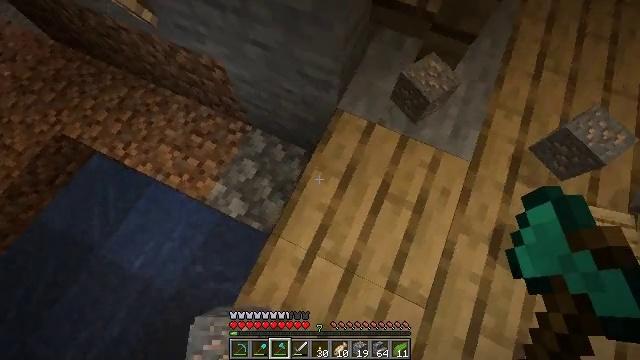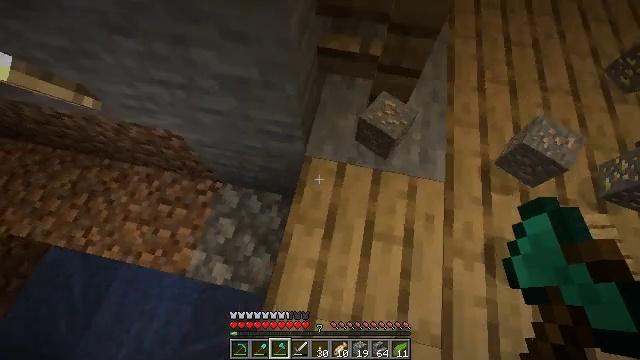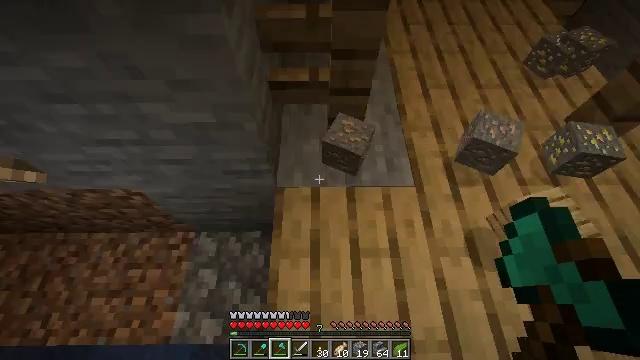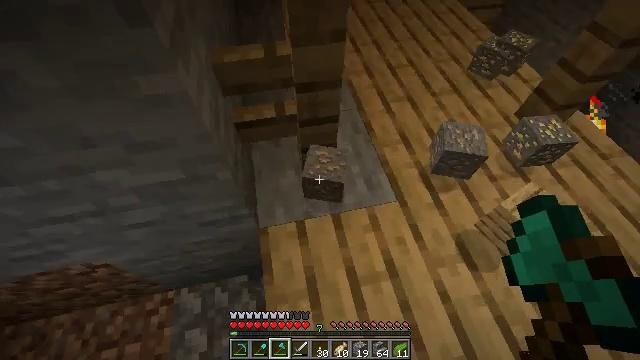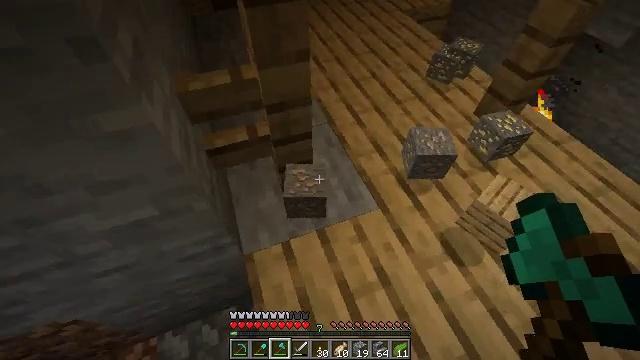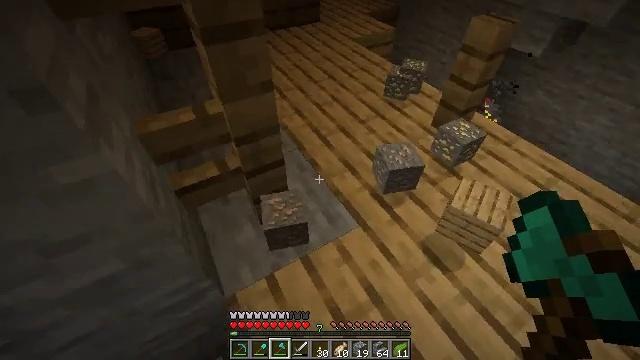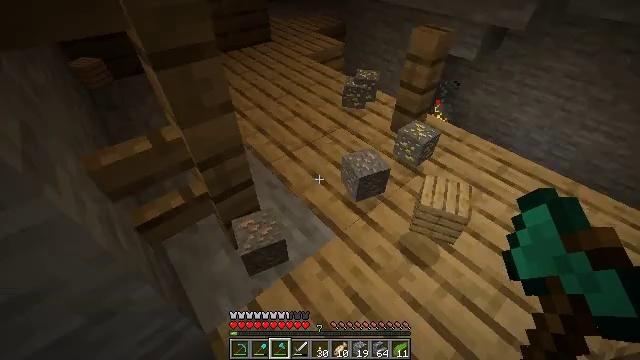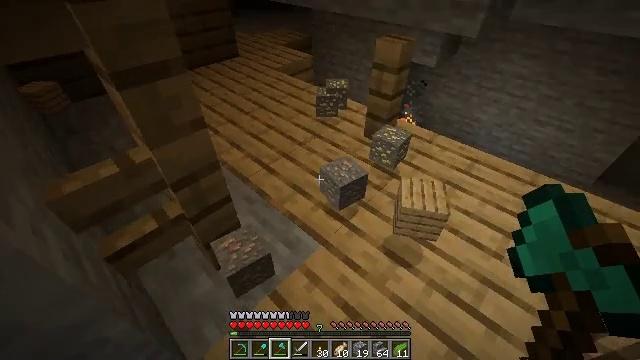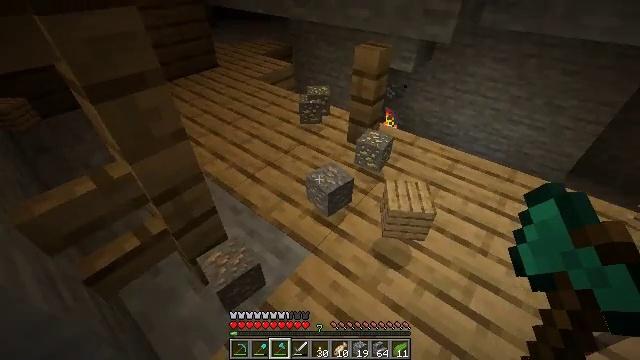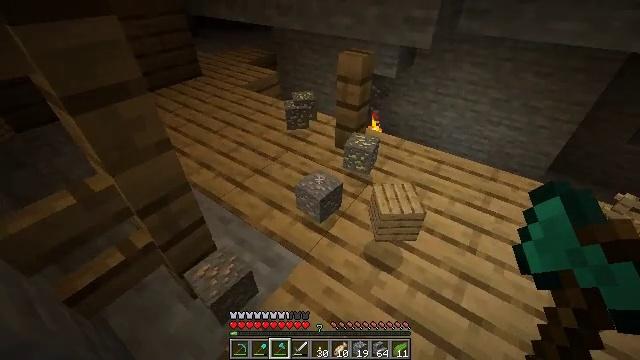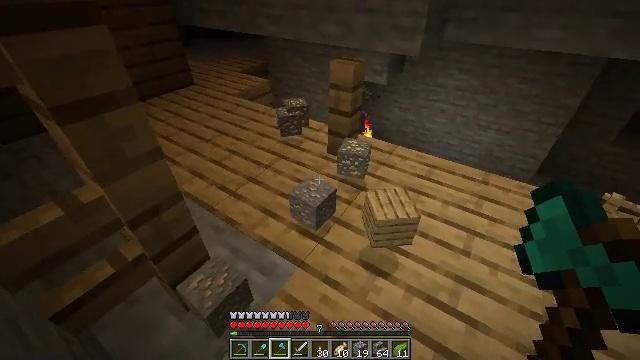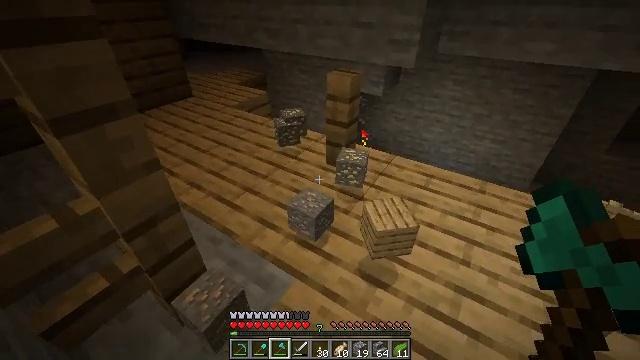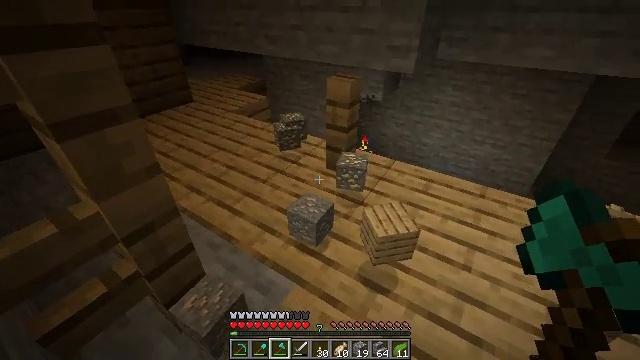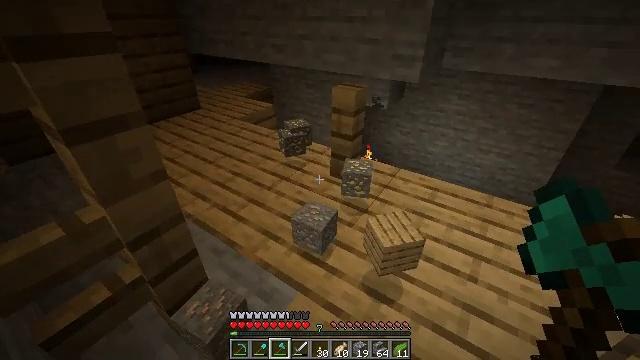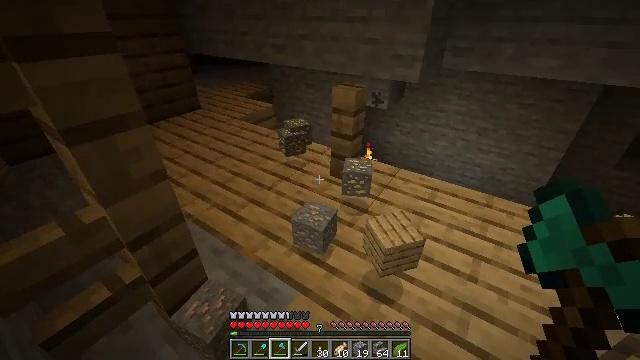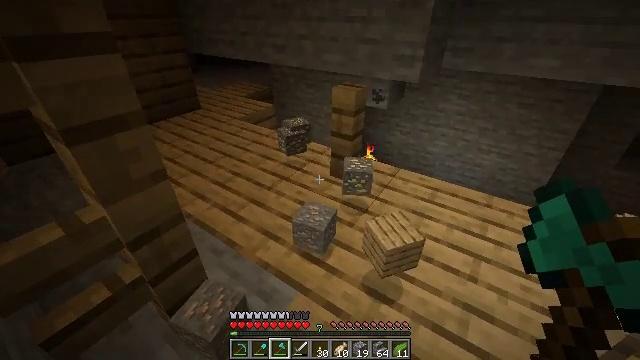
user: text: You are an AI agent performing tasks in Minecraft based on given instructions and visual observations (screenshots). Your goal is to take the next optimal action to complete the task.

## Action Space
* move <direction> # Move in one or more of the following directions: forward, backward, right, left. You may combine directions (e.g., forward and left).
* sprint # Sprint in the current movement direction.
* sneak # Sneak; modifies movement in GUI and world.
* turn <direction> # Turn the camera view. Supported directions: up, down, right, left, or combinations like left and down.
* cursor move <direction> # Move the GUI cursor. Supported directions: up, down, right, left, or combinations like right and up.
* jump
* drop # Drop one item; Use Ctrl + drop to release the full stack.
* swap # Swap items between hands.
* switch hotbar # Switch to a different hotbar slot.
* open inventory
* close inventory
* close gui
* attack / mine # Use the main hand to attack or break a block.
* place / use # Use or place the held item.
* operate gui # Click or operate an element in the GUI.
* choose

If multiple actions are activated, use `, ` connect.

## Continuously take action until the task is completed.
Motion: motion action
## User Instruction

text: Drop a dandelion.
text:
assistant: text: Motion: move forward, turn right and up
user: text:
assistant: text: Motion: turn right and up
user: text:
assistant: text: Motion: turn right and up
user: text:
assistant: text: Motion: turn right and up
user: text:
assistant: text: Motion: turn right and up
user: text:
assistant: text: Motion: turn right and up
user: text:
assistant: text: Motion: turn right and up
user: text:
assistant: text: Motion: turn right and up
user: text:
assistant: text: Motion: turn right and up
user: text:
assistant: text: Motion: turn right and up
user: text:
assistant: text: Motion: turn up
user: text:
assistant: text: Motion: turn up
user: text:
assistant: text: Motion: turn left and up
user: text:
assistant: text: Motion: no_op
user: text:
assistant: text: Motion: no_op
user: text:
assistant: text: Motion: no_op
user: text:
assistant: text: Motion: no_op
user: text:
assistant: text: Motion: move forward
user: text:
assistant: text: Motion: move forward
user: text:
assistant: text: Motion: move forward
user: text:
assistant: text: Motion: move forward
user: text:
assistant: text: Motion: no_op
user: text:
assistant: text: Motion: no_op
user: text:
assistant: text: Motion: no_op
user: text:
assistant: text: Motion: no_op
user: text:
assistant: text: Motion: no_op
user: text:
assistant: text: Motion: open inventory
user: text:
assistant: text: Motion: open inventory
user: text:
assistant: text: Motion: open inventory
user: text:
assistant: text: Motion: open inventory